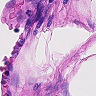
Metastatic tissue present: no